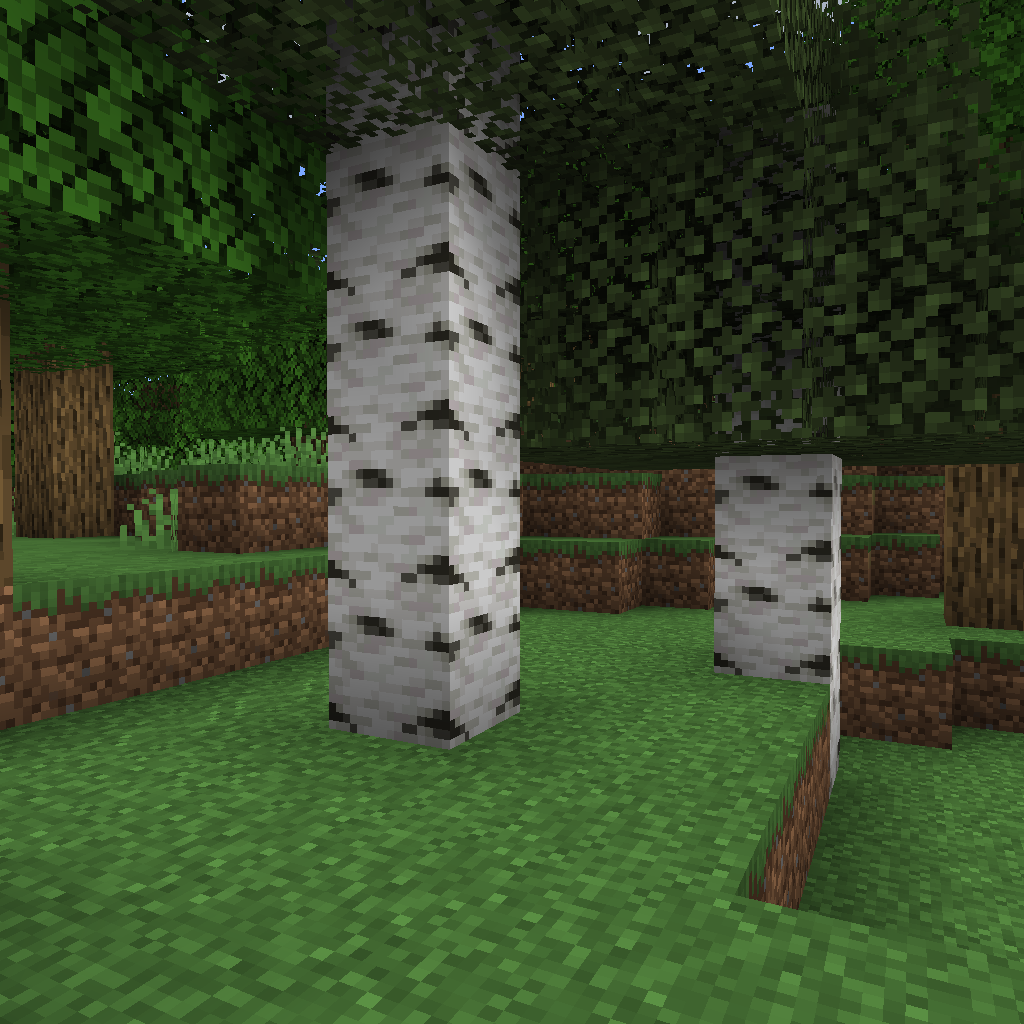
birch trees surrounded by oak trees